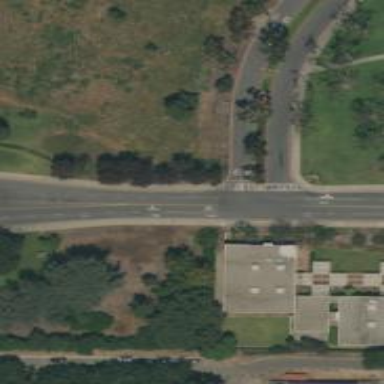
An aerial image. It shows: Solid stop line on the road.